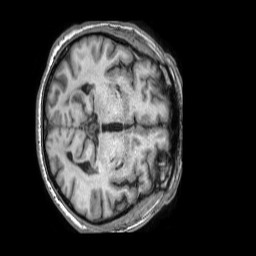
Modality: T1w
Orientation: axial
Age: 65
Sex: male
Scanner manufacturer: philips
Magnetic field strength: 1.5 T
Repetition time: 0.007135 s
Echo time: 0.003224 s